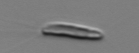
Label: Chrysochromulina